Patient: sex M, age 59
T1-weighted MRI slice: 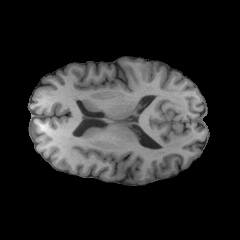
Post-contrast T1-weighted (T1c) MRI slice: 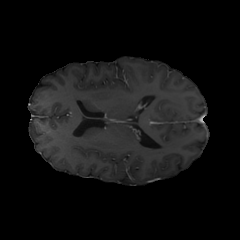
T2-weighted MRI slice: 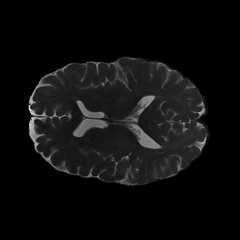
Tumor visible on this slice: no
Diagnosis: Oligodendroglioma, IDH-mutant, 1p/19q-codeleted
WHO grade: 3